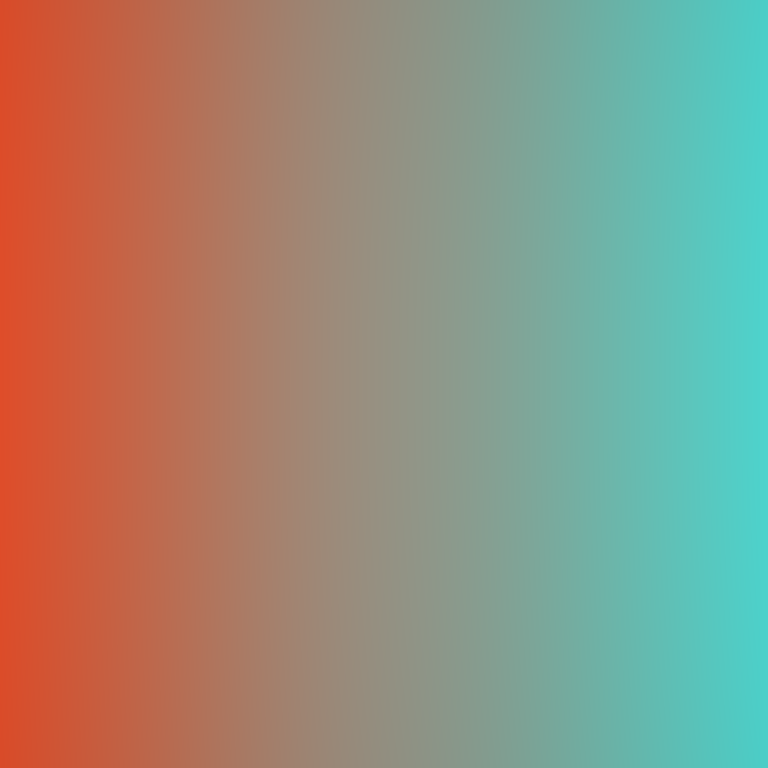
Abstract light effect, smooth gradient from warm orange to cool teal, calm atmosphere, soft blend, no room, no furniture, no objects.